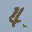
Label: 4